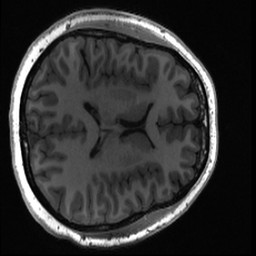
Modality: T1w
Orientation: axial
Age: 23
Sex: female